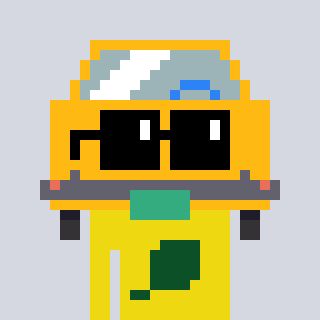
a pixel art character with square black sunglasses, a taxi-shaped head and a yellow-colored body on a cool background